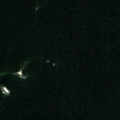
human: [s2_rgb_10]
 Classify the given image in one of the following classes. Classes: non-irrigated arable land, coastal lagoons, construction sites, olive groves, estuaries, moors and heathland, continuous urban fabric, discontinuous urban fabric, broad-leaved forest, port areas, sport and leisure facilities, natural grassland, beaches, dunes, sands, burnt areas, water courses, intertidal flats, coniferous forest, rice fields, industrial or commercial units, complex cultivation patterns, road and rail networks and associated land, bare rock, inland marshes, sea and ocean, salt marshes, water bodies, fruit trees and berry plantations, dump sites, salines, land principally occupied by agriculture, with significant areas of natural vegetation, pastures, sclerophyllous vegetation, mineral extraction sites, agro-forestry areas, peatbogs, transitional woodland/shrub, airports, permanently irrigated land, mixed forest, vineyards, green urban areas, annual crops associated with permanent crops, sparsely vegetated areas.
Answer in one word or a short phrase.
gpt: sea and ocean